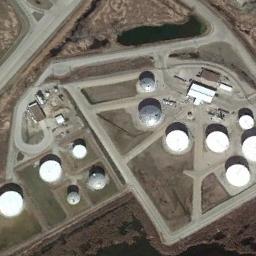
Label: storage_tank